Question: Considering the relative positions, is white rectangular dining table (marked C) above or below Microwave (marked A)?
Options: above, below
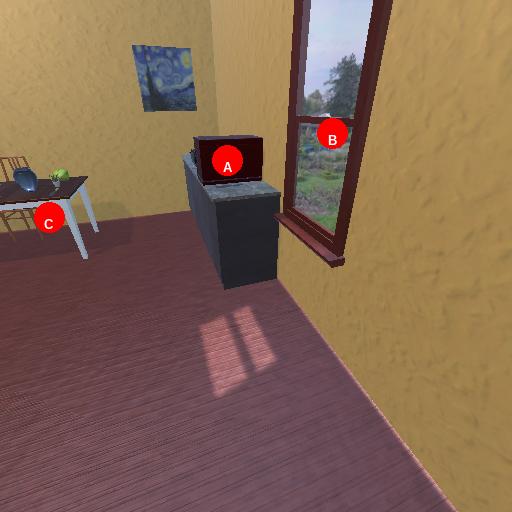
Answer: above